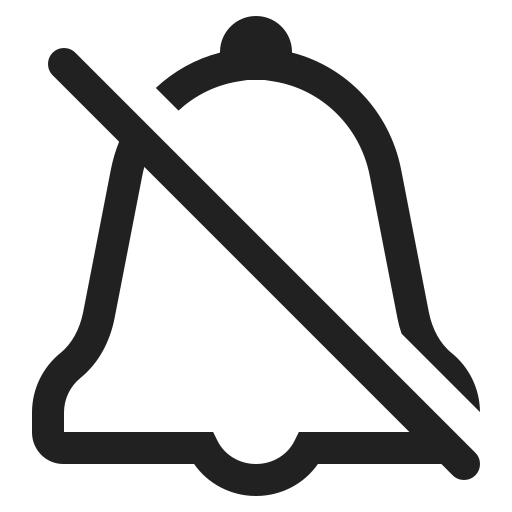
bell with slash high contrast